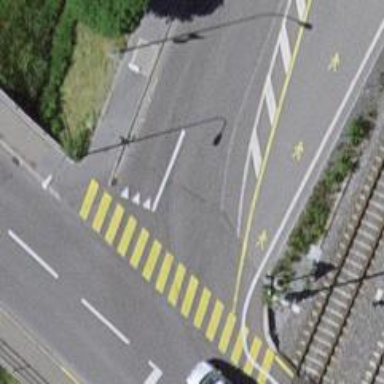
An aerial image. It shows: Unmarked crossing with traffic calming table.